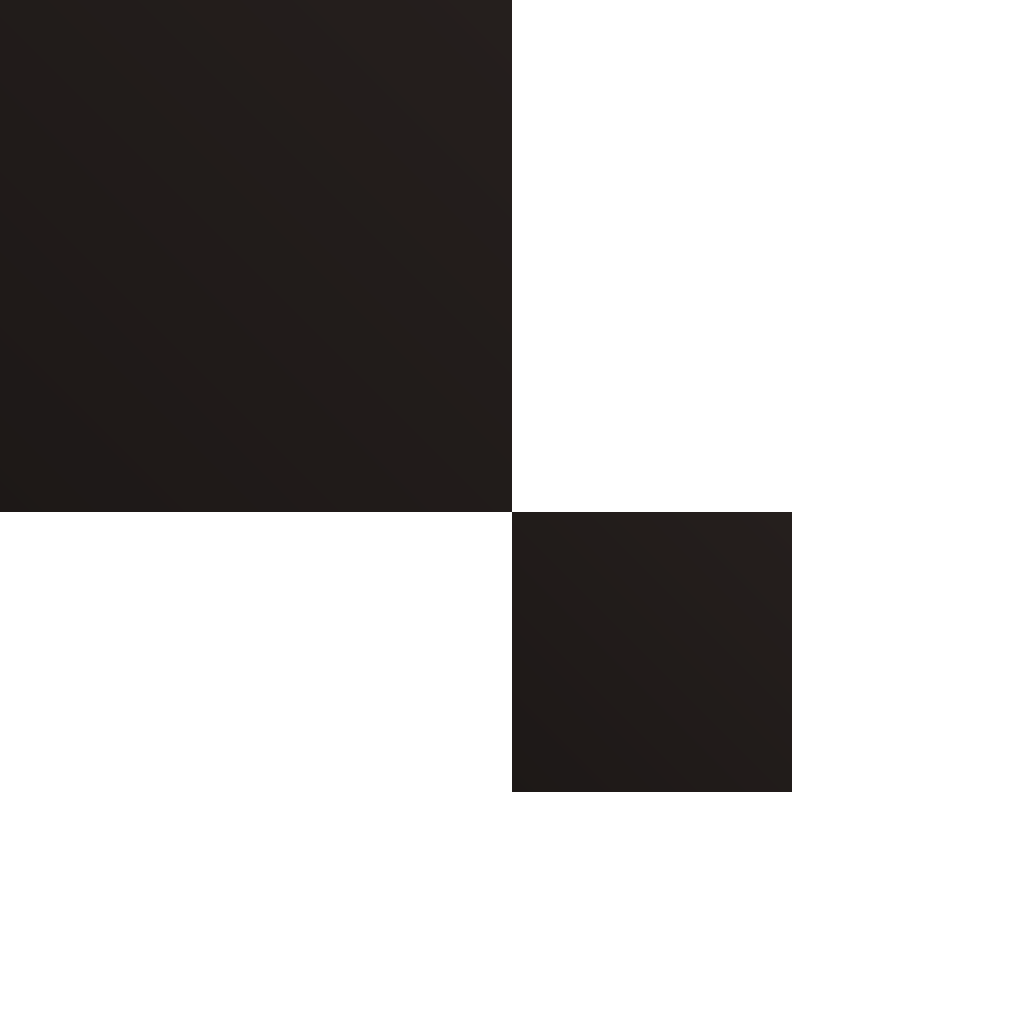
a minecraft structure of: Fireworks Crafting Set